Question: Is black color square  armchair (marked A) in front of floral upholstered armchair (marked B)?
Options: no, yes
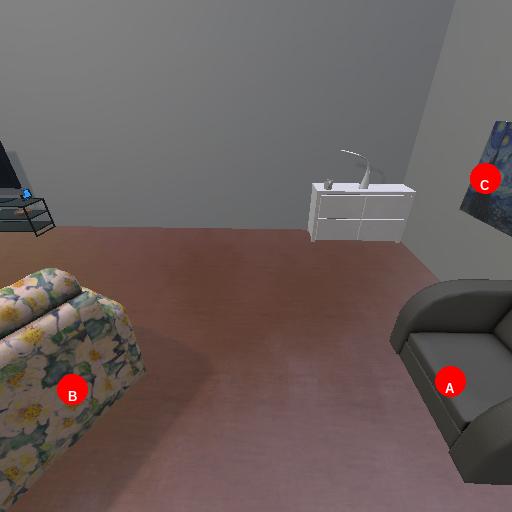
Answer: no